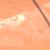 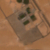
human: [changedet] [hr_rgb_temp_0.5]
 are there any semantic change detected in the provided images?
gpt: This area was urbanized.